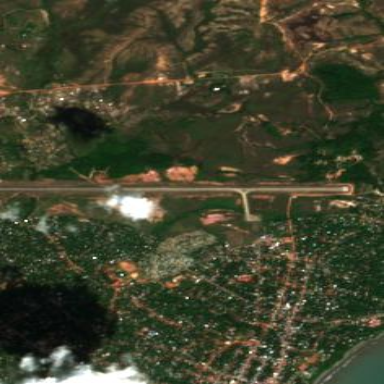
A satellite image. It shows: Public aerodrome or airport.